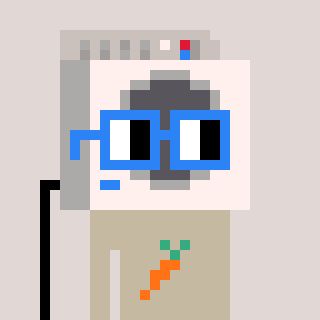
a pixel art character with square blue glasses, a washing machine-shaped head and a bege-colored body on a warm background